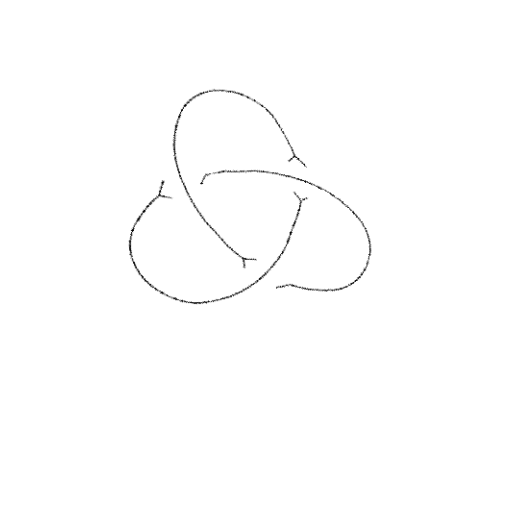
Crossing number: 3